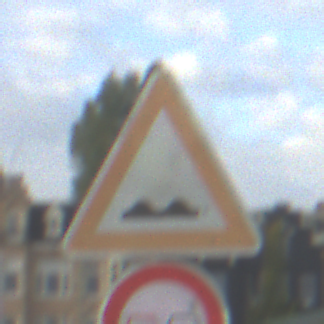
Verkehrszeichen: UnebeneFahrbahn
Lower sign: Ueberholverbot
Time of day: MorningAfternoon
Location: Outdoor (Suburban)
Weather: PartlyCloudy
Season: NotSpecified
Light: Natural